Interaction volume radius: 5 \u00c5
Interaction volume height: 20 \u00c5
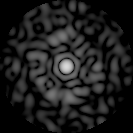
Disorder parameter: 0.8256